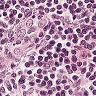
Metastatic tissue present: no